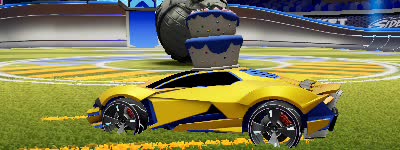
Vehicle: werewolf